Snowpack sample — Buffalo Mountain, Silverthorne, Colorado, USA (2/22/26, 2:02 PM MST)
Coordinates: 39.622, -106.113
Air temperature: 33 °F
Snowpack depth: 63 cm
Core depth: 40 cm
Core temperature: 26.6 °F
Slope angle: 11°, slope face: 116°
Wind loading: low
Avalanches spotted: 0
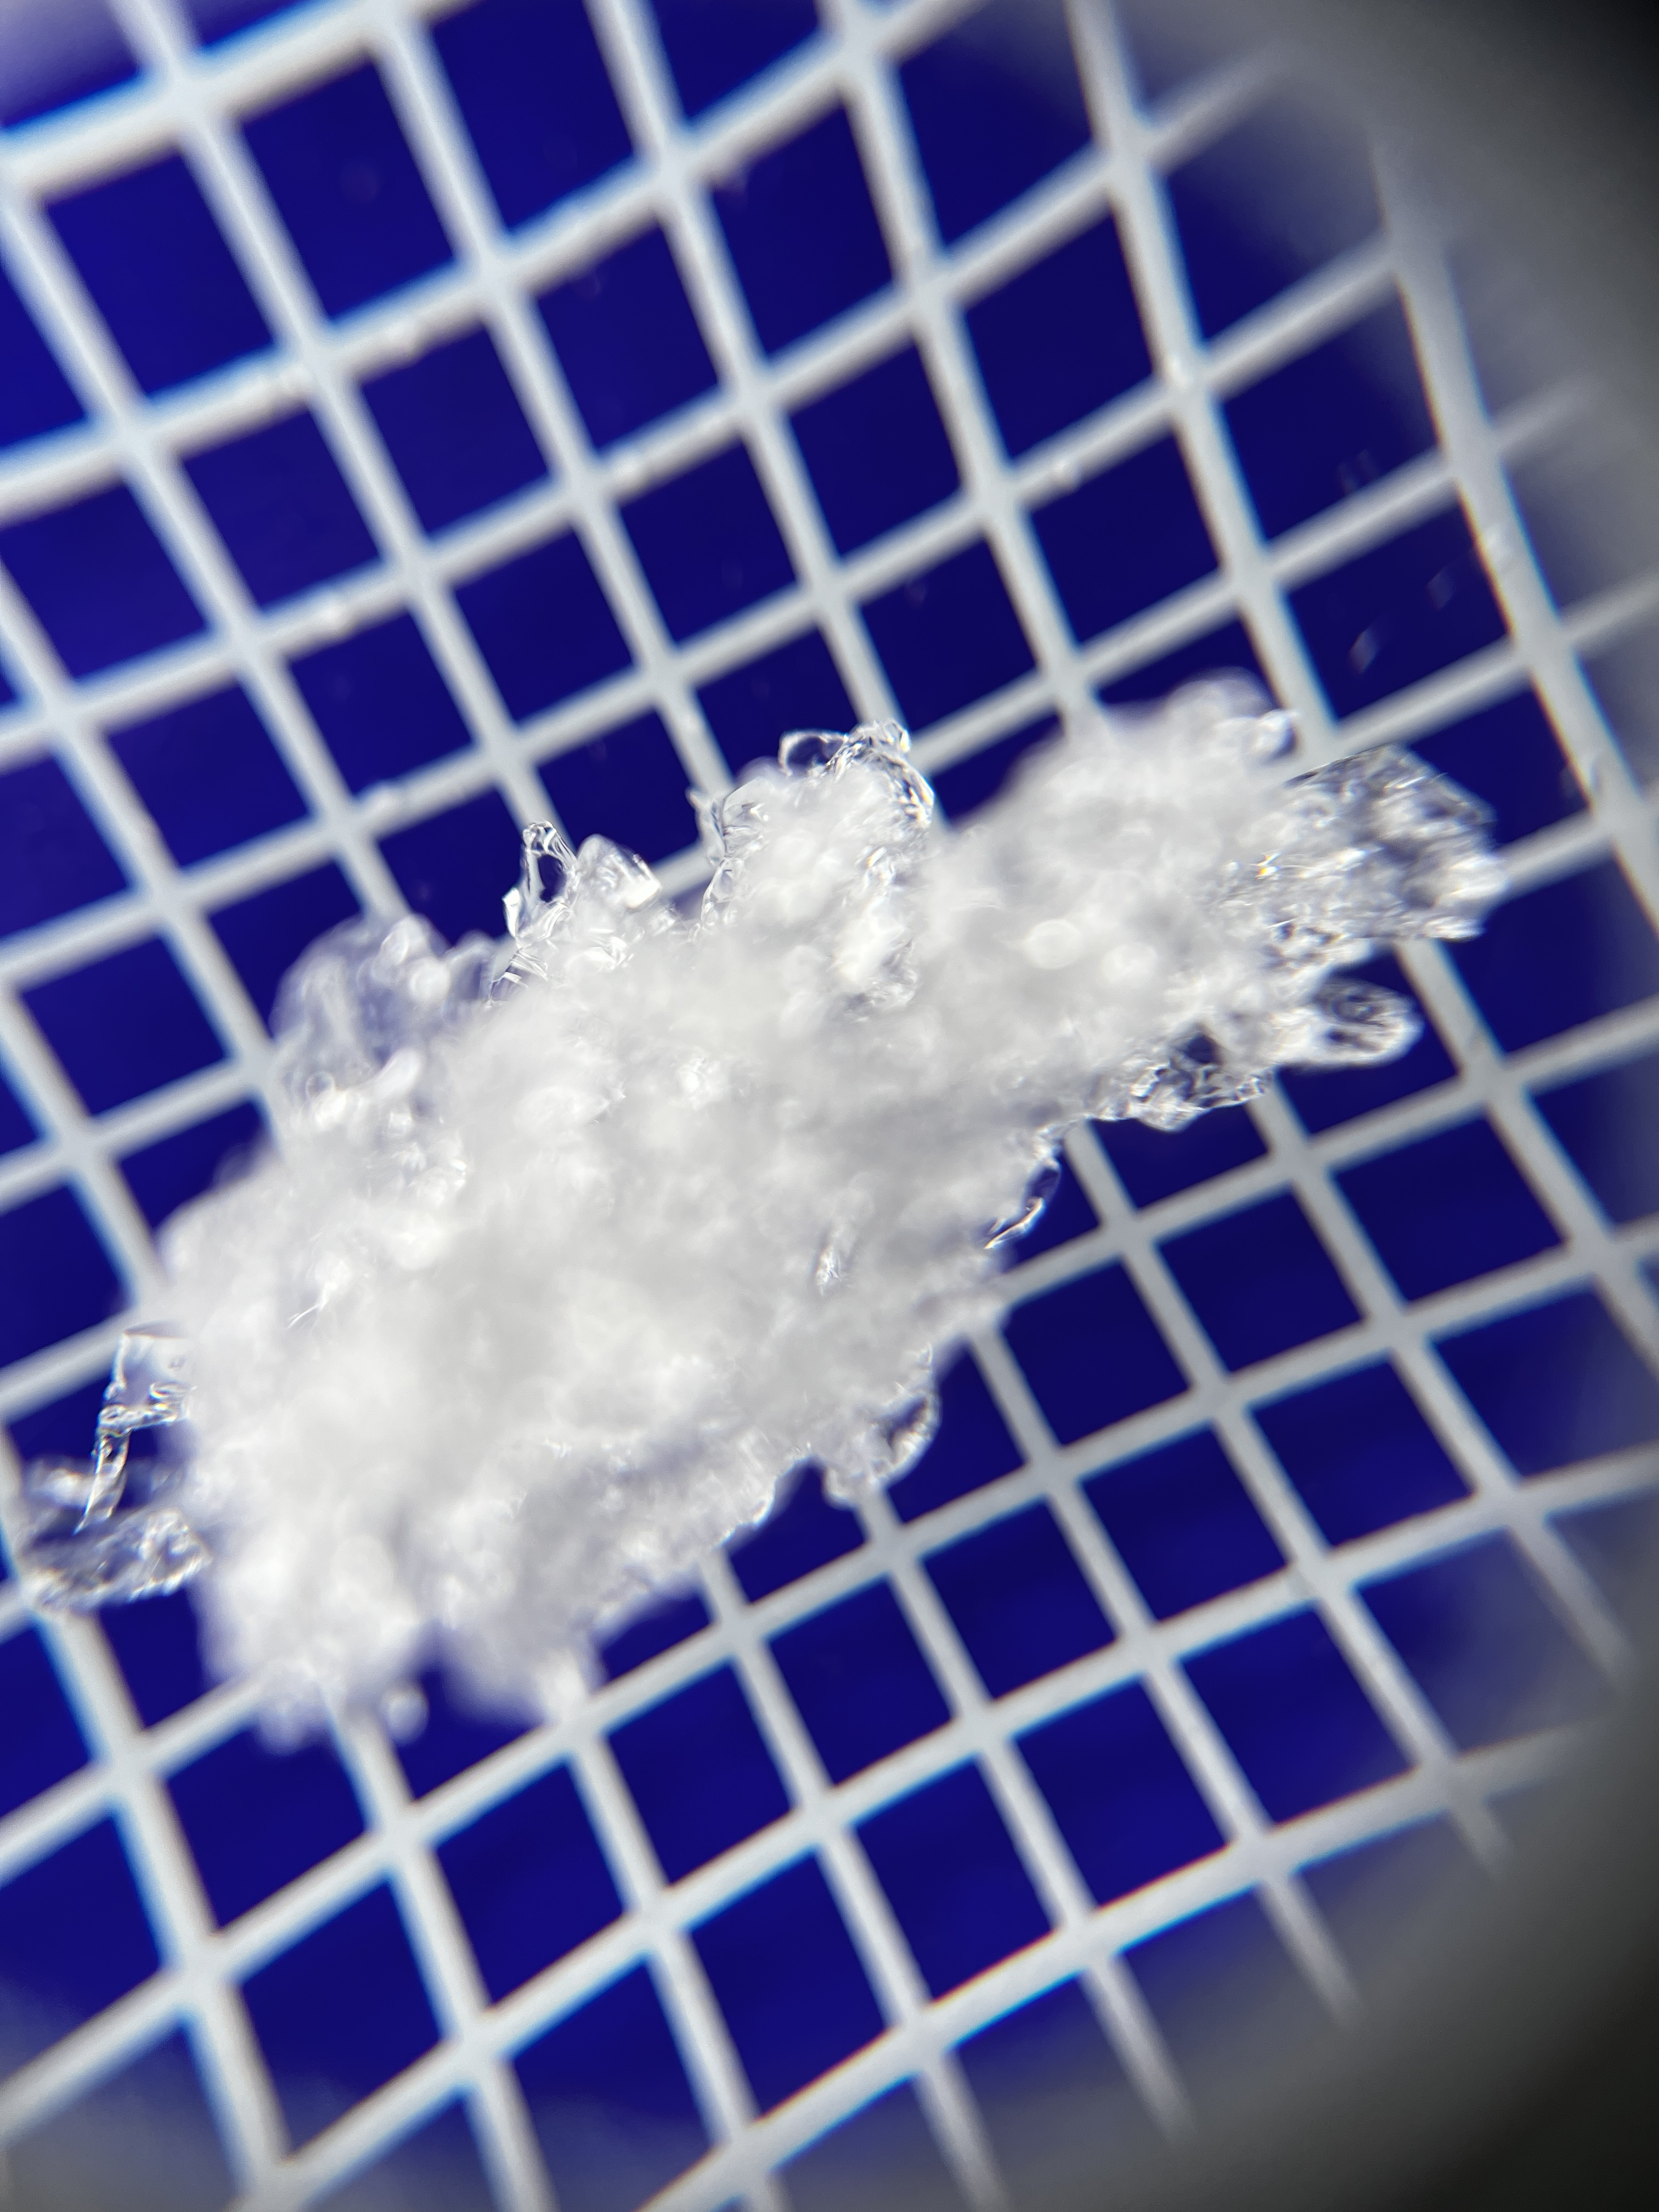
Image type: magnified_profile
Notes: In a firebreak similar to site 1, minimal wind loading with no spotted avalanches (not many faces in view though)